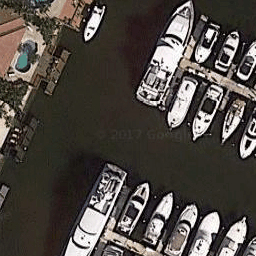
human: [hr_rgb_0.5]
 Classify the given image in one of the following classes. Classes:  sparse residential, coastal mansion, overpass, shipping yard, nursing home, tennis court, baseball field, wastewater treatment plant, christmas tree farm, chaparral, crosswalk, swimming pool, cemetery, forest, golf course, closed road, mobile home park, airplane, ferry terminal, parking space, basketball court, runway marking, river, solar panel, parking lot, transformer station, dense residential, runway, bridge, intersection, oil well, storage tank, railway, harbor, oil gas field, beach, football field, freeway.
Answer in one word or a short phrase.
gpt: harbor